Interaction volume radius: 5 \u00c5
Interaction volume height: 15 \u00c5
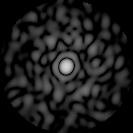
Disorder parameter: 0.8889